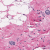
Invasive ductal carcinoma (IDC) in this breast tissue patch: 0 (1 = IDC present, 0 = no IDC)